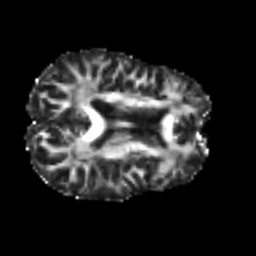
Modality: FA
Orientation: axial
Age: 40
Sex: female
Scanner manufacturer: siemens
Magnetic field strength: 3 T
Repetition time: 4.987 s
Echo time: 0.0792 s